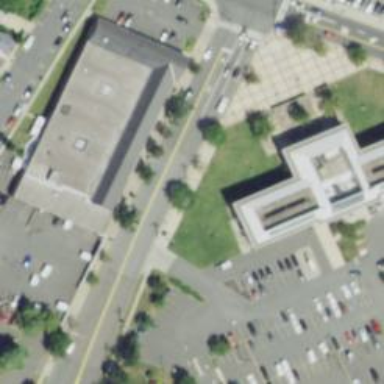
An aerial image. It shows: Town hall building.